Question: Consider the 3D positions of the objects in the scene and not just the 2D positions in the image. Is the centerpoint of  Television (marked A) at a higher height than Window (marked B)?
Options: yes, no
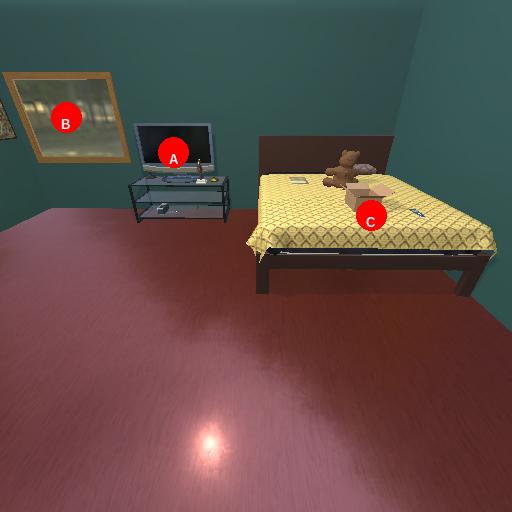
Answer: yes